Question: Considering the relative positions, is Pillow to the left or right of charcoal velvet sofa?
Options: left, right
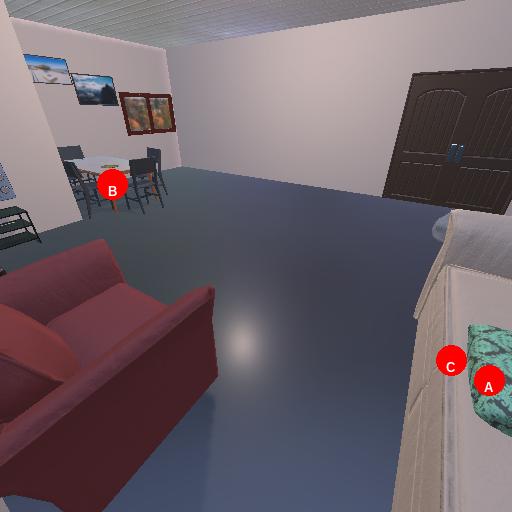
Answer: left